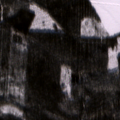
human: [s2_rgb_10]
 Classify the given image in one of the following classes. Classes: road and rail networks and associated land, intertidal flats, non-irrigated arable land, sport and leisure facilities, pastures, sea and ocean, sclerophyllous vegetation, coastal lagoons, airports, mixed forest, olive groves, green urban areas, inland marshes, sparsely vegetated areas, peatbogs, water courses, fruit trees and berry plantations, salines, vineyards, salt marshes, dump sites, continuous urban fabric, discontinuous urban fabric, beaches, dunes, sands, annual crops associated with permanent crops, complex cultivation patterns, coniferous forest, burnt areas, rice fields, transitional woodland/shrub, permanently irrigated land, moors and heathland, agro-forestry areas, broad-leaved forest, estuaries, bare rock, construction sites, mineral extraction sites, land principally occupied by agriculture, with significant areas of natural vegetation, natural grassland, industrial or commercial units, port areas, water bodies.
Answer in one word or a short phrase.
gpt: non-irrigated arable land, coniferous forest, mixed forest